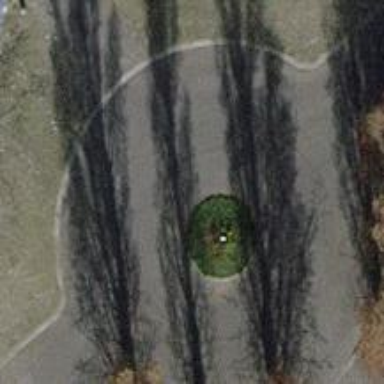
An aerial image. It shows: Mini roundabout on the road.